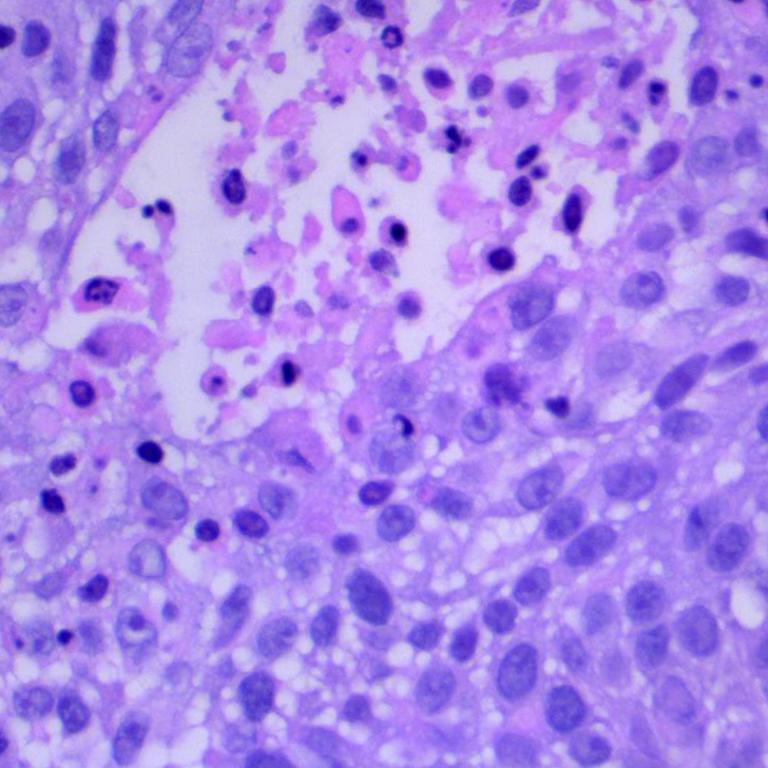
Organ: lung
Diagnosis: squamous carcinomas